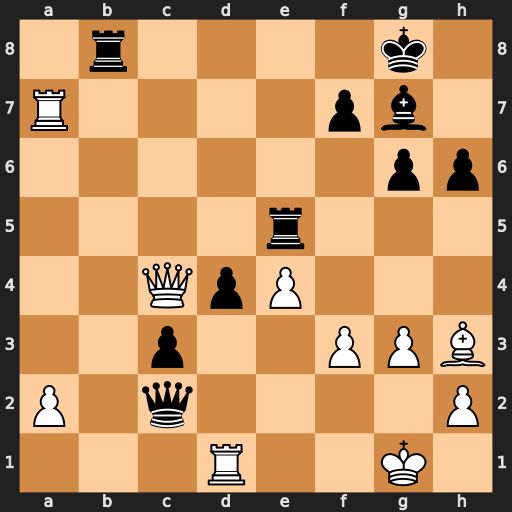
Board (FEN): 1r4k1/R4pb1/6pp/4r3/2QpP3/2p2PPB/P1q4P/3R2K1
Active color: w
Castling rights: -
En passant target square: -
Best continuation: Qxf7+ Kh8 Qxg7#